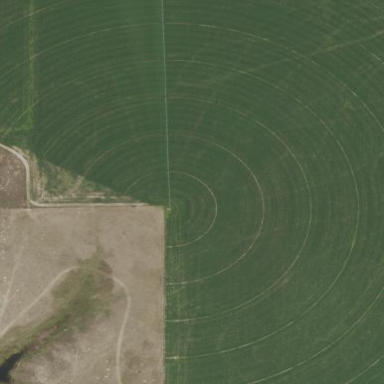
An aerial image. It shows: Farmland with pivot irrigation system.